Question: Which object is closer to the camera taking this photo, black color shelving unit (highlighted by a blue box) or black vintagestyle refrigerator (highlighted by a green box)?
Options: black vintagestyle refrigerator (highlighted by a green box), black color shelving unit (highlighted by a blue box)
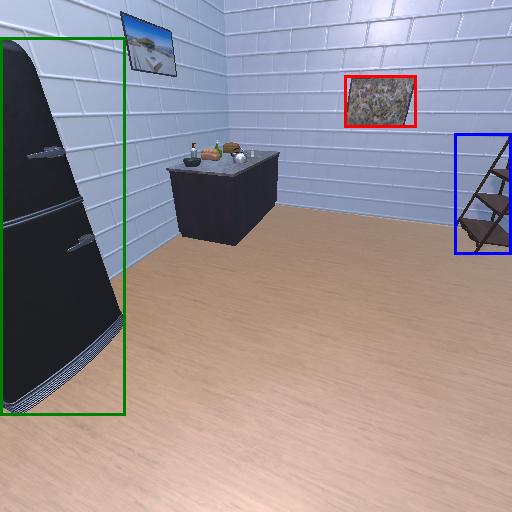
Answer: black vintagestyle refrigerator (highlighted by a green box)